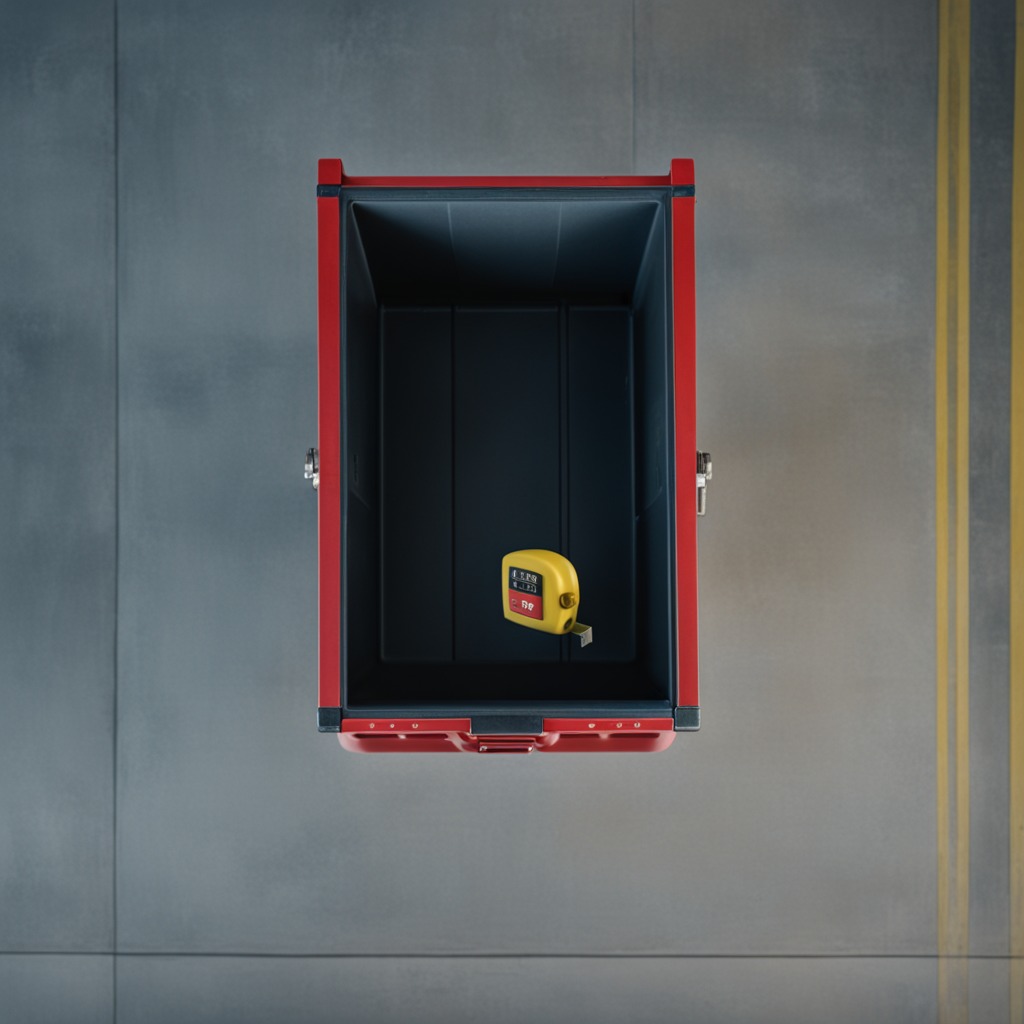
A measuring tape is lying on the toolbox surface in the airplane hangar workshop 8K.